Current action and preconditions to check: trajectory_clear

Your task: For each precondition in the list above, predict whether it will hold at this action.

Consider the current scene as observed from the mobile robot's camera, and analyze the predicted future states of all dynamic agents (e.g., people, animals, vehicles, or any moving entities) within the NEXT SECOND.

IMPORTANT: Only answer "very likely" if you are absolutely certain—based on strong, clear evidence—that a dynamic agent will violate the precondition in the predicted future state. Do NOT answer "very likely" for unlikely, ambiguous, or low-probability risks.

Ask yourself for each precondition: Is there a high probability, with clear and convincing evidence, that the predicted future states of any dynamic agent will interfere with the predicted future state of the currently executing action within the NEXT SECOND, causing that precondition to fail?

Assess the risk level based on these predictions. Use "likely" or "very likely" if motions create a clear risk of interference.

Use "neutral" or "improbable" if agents are nearby but their predicted paths are clearly diverging or non-conflicting.

Failure Risk Categories: "very improbable", "improbable", "neutral", "likely", "very likely"

Answer Format: Output ONLY the probability_of_failure value from these categories: "very improbable", "improbable", "neutral", "likely", "very likely"

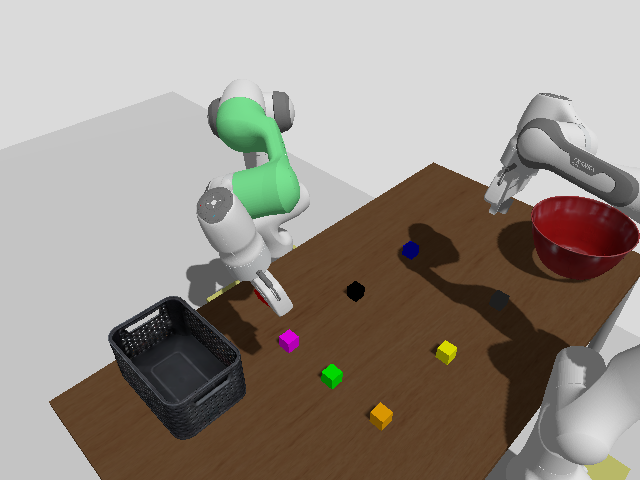

Answer: very improbable